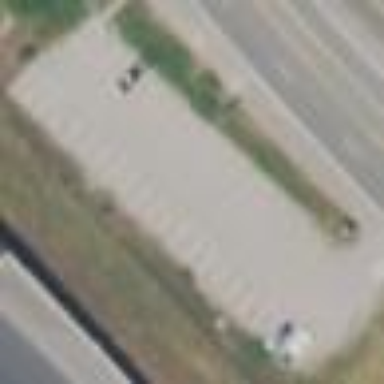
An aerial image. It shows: Parking area with asphalt surface. This is surface parking with park-and-ride facility.